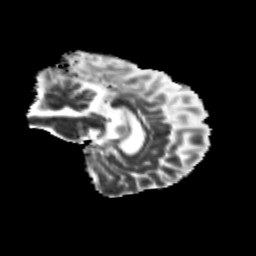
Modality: MD
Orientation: sagittal
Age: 13
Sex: male
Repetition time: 9.512 s
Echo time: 0.089 s